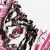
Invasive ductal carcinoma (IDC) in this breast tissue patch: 0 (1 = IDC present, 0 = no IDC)